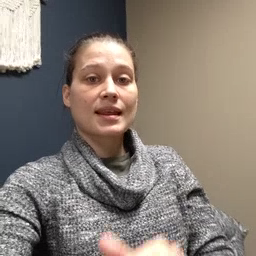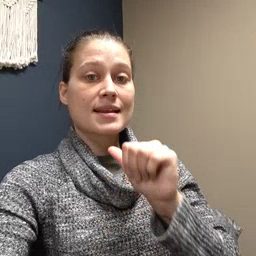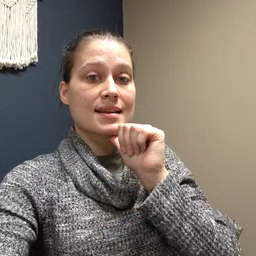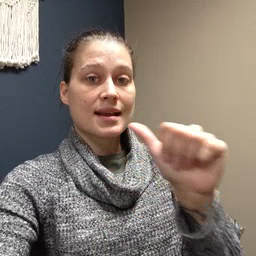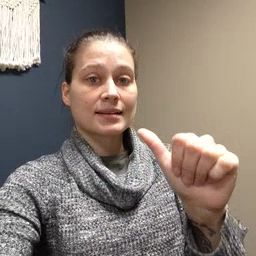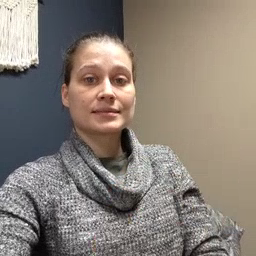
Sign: not